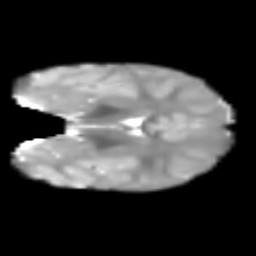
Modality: T2w
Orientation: coronal
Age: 7
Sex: male
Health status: healthy